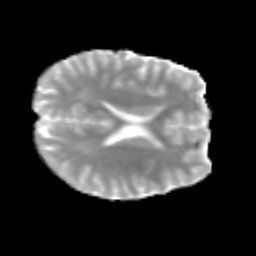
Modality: MD
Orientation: axial
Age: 21
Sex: male
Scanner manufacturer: siemens
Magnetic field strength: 3 T
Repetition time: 2.3 s
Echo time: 0.085 s